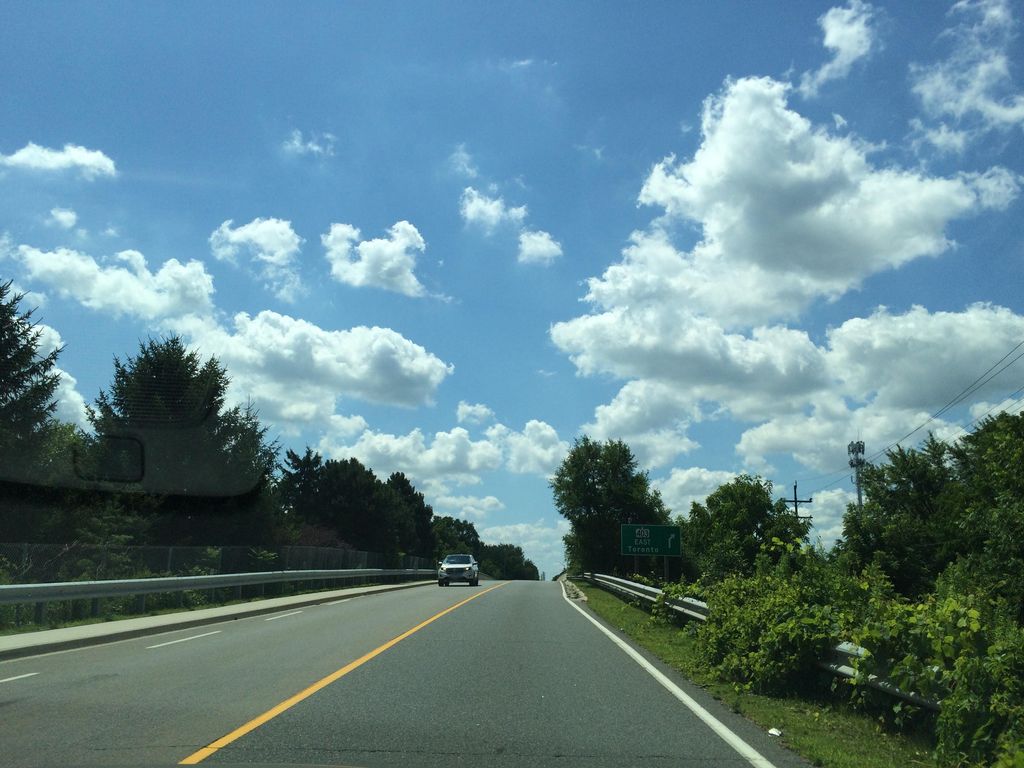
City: hamilton